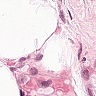
Metastatic tissue present: no